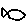
Label: fish